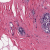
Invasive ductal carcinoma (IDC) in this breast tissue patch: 0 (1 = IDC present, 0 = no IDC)